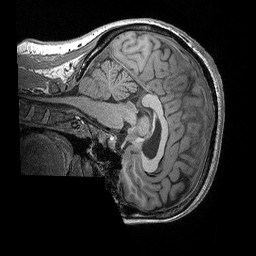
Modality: T1w
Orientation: sagittal
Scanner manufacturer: siemens
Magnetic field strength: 3 T
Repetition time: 2.3 s
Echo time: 0.00298 s